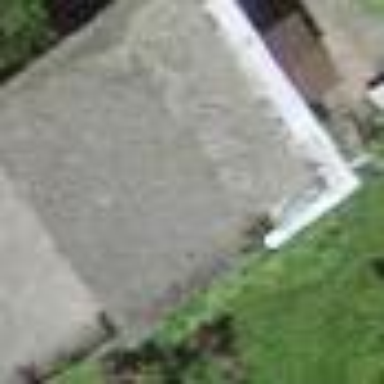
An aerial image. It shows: Garage building.